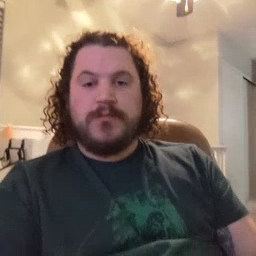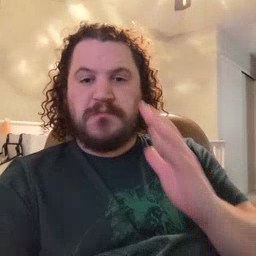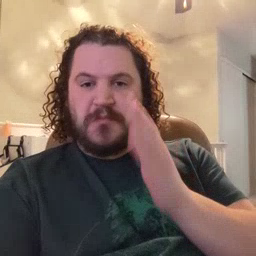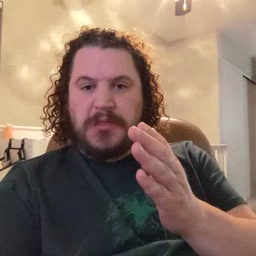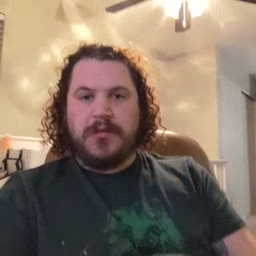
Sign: will